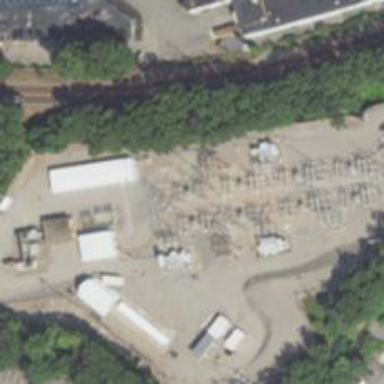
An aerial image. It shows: Switch used for power control.